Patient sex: M
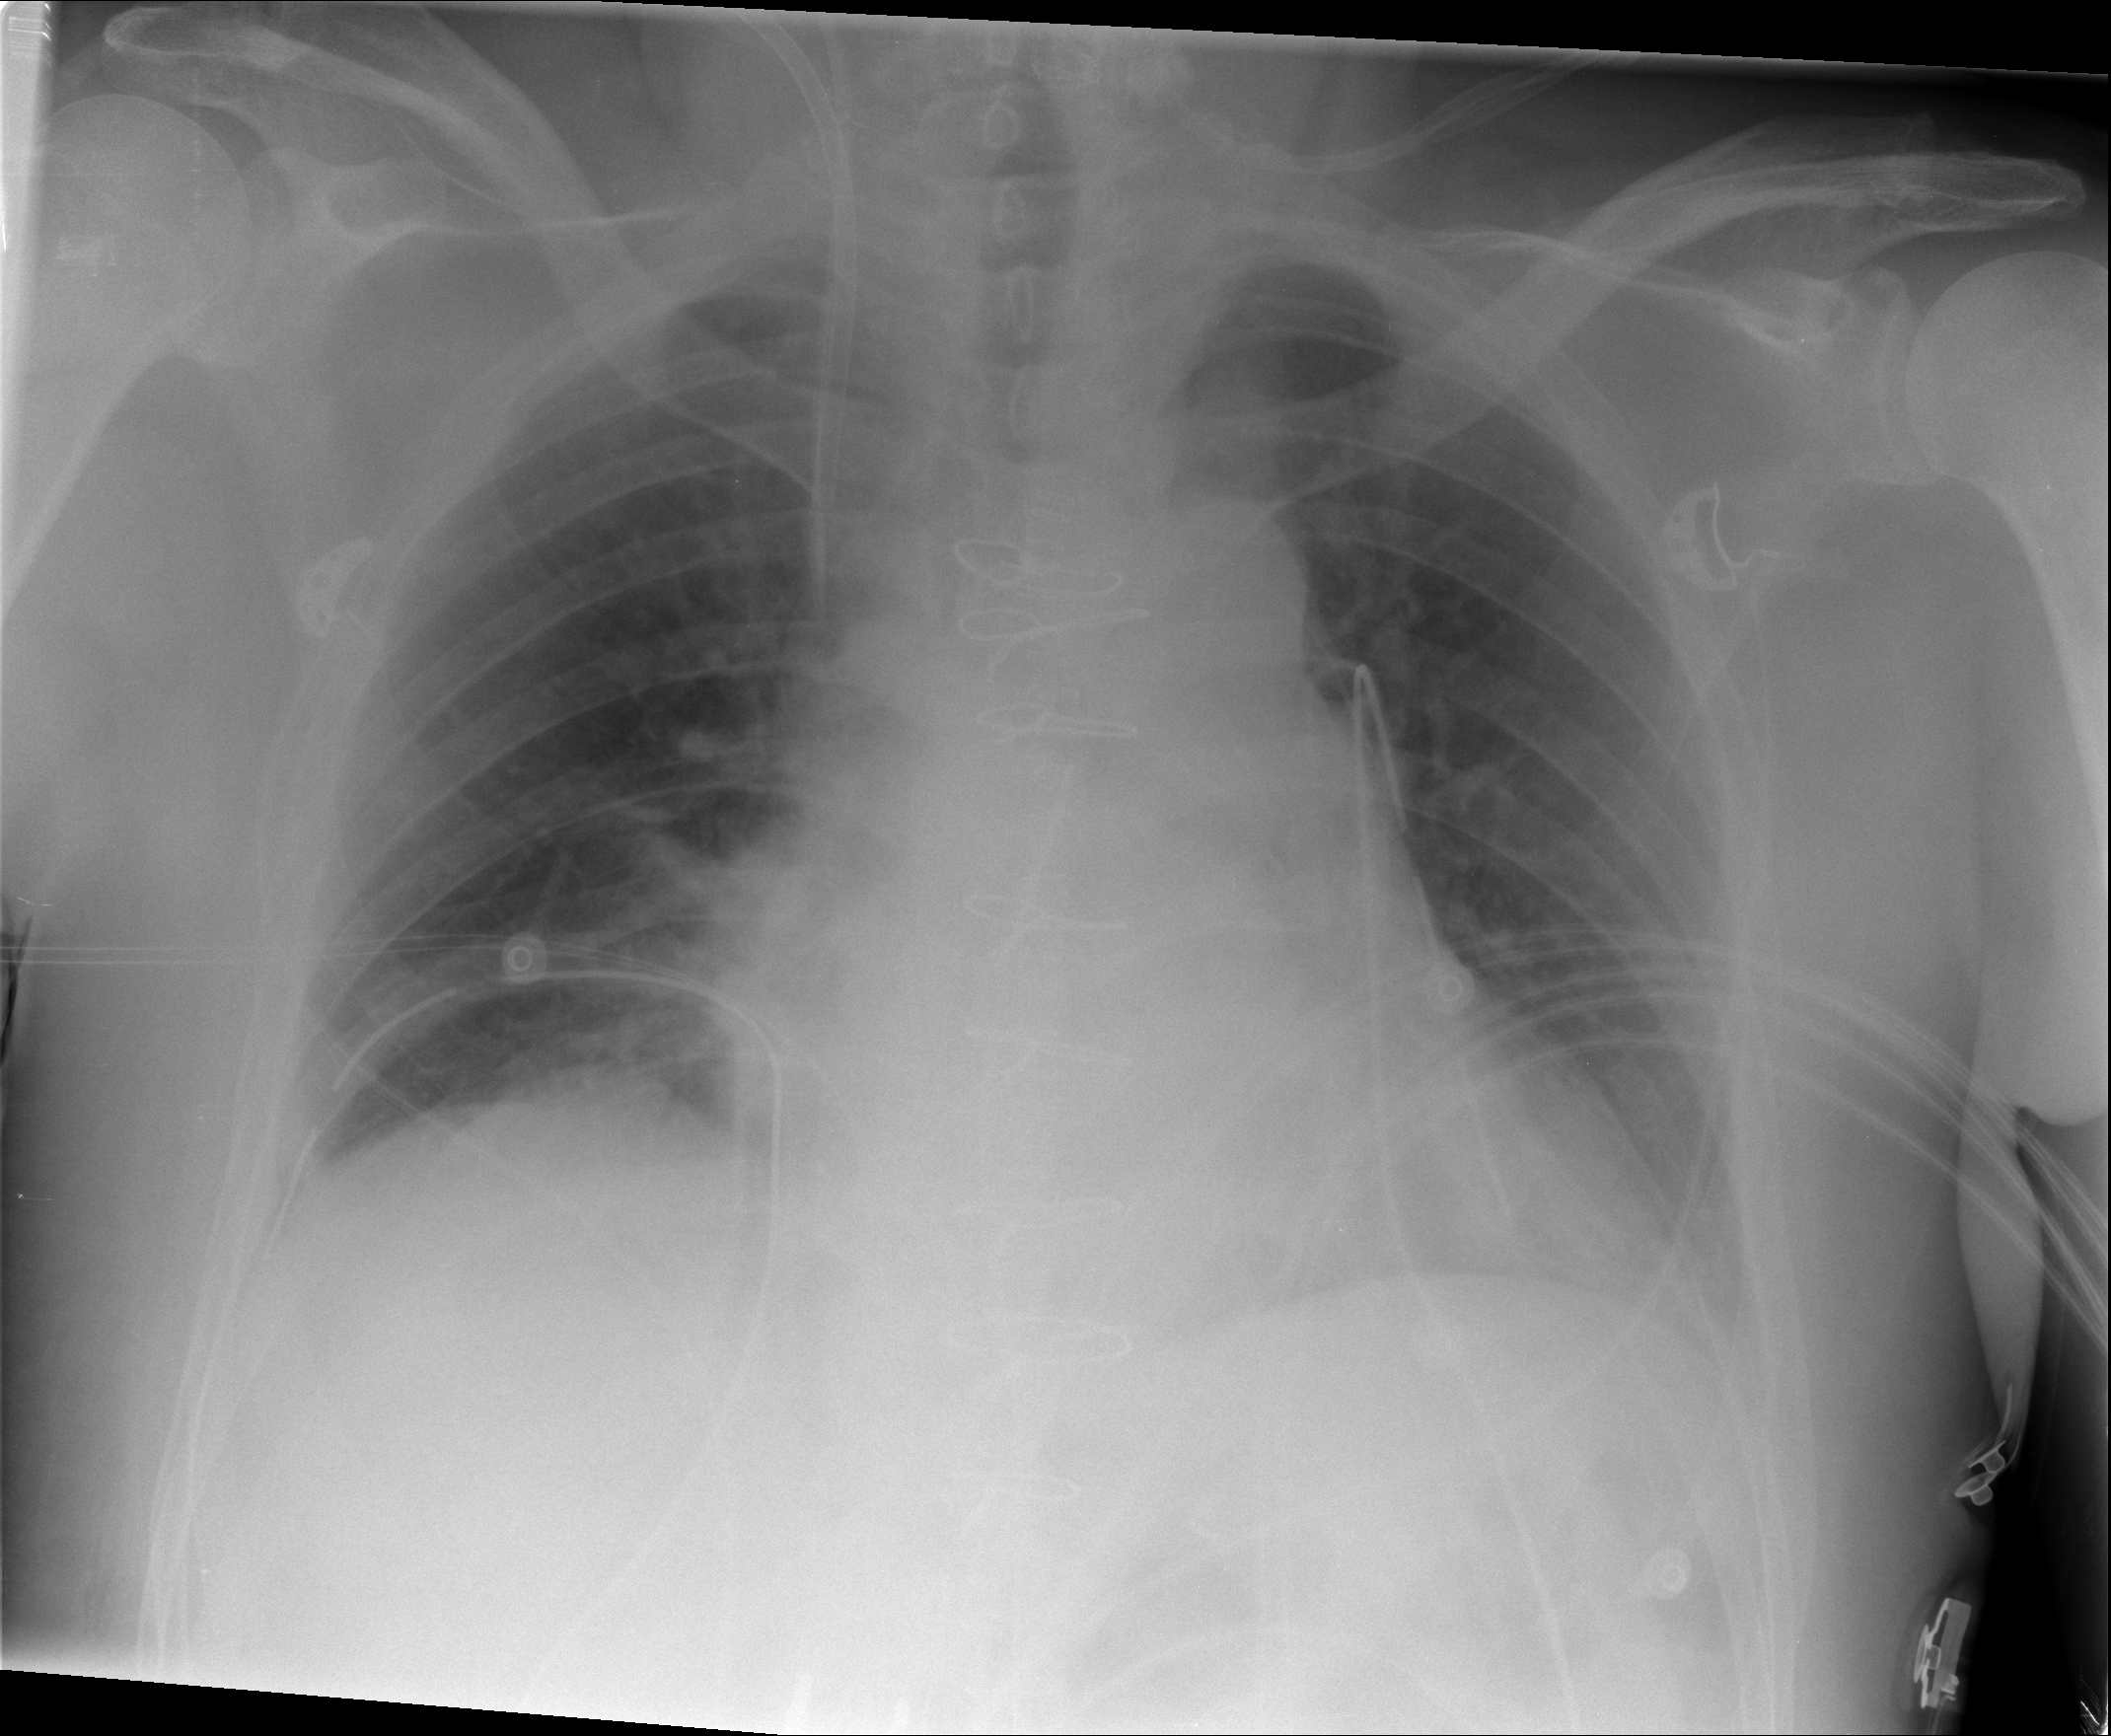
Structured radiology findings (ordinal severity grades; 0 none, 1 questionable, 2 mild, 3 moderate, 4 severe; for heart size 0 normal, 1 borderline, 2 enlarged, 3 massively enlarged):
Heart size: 2
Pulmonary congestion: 0
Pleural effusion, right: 0
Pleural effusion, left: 0
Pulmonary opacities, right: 0
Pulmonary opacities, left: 0
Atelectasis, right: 2
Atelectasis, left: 2